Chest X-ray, AP view. Patient: 45 years old, sex F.
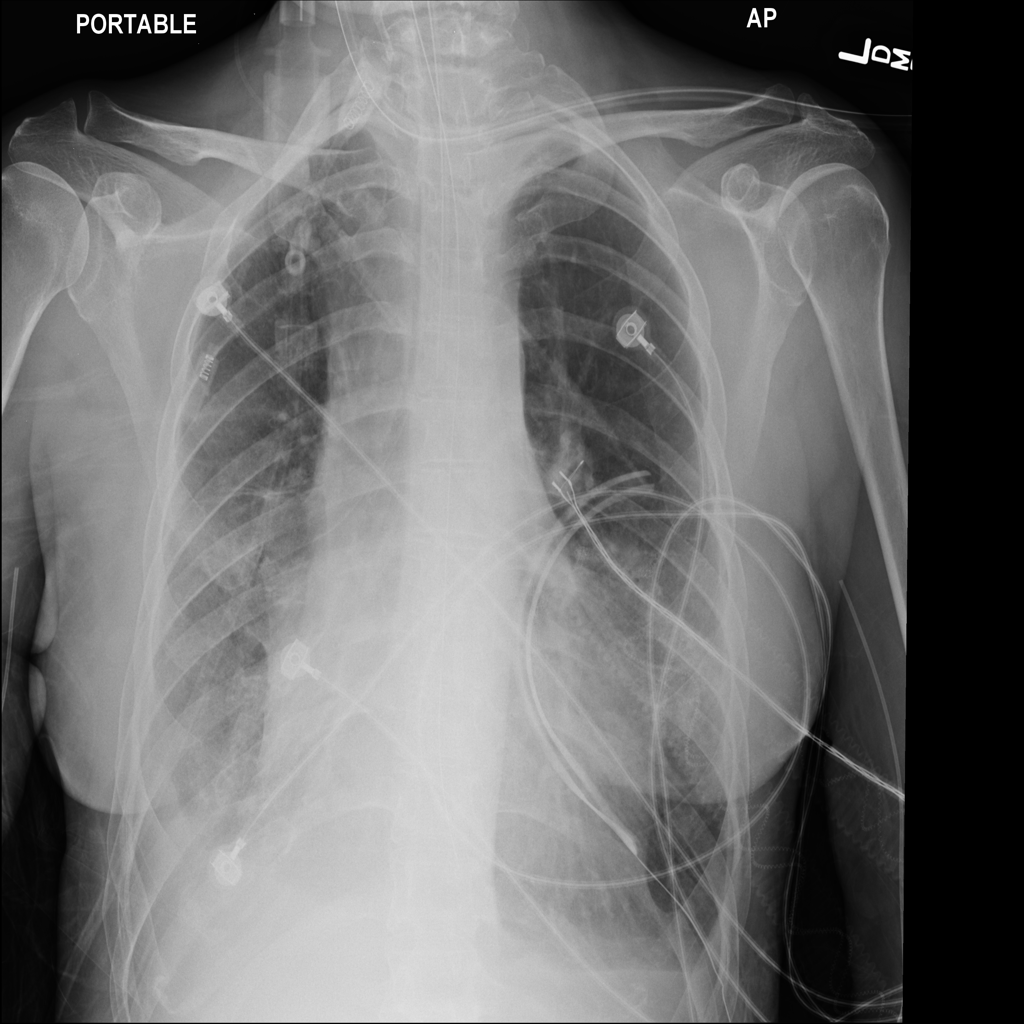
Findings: Effusion